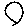
Label: circle